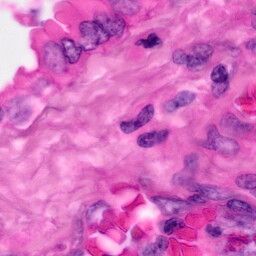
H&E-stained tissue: Pancreatic